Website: macys
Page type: account-selection
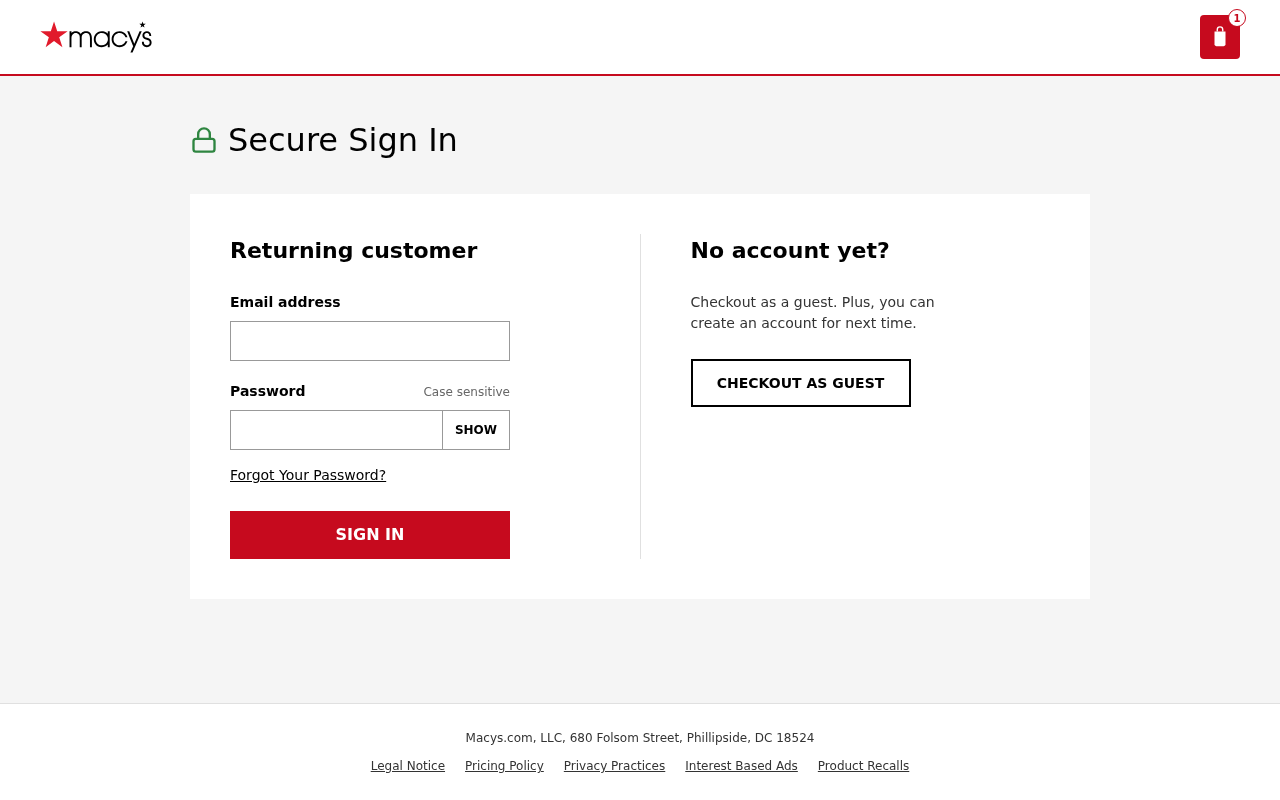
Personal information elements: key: PII_EMAIL
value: nathanielsmith@yahoo.com
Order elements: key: ORDER_NUM_ITEMS
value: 1